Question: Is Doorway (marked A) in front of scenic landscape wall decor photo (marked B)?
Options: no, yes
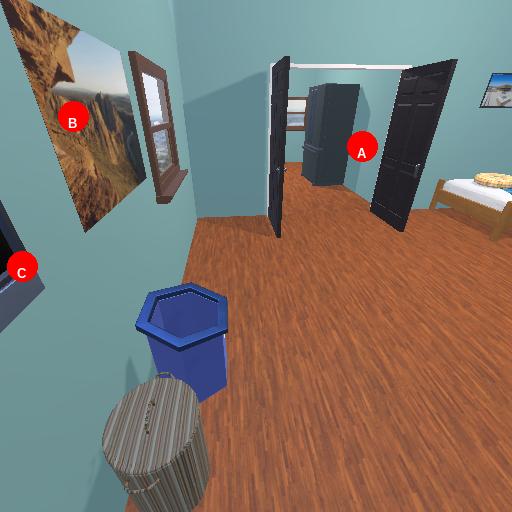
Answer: no